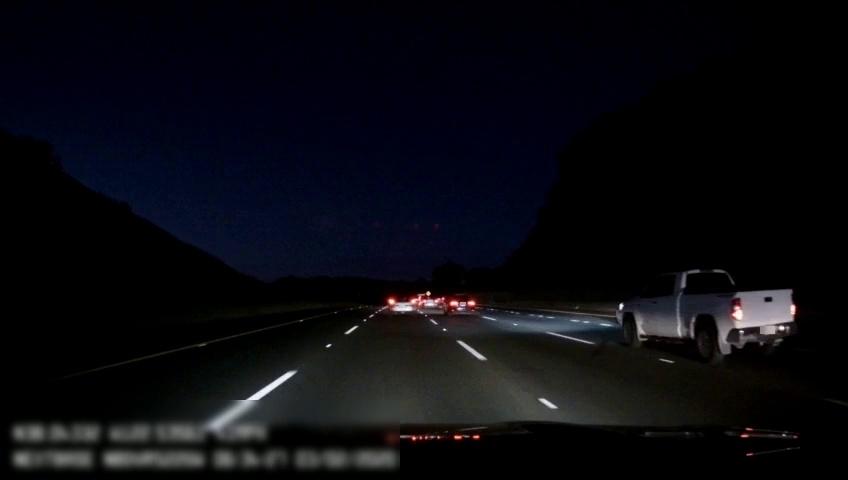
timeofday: Night
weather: Other
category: Drivable Space
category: Vehicles | SUV
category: Vehicles | Car
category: Vehicles | SUV
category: Vehicles | Truck
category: Lanes | Alternate Lane
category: Lanes | Current Lane
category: Lanes | Current Lane
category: Lanes | Alternate Lane
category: Lanes | Alternate Lane
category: Lanes | Alternate Lane